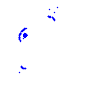
Particle: electron